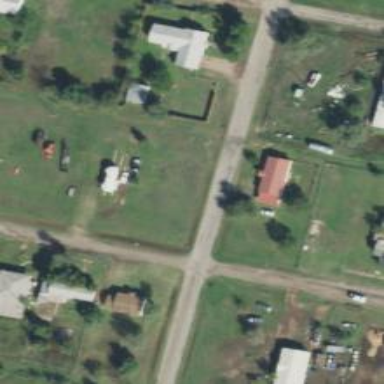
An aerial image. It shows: Alley classified as service road.